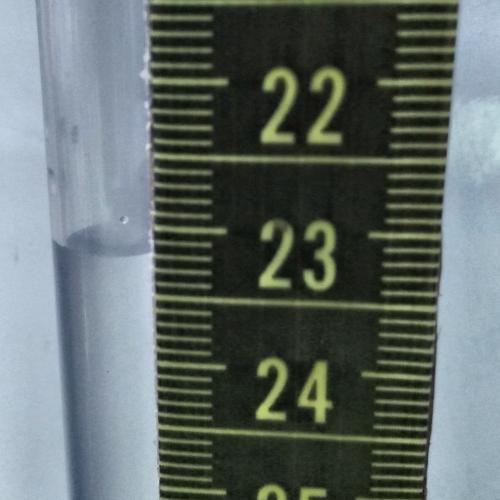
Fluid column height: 23.2 cm